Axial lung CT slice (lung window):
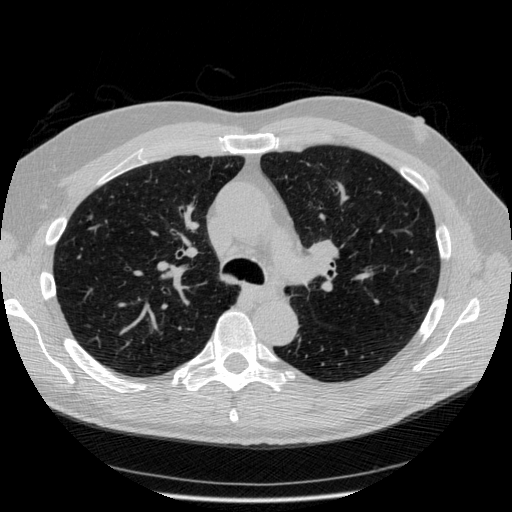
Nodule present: no